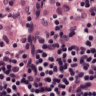
Metastatic tissue present: no